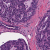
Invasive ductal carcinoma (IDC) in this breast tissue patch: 0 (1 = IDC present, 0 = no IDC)